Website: apple
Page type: payment
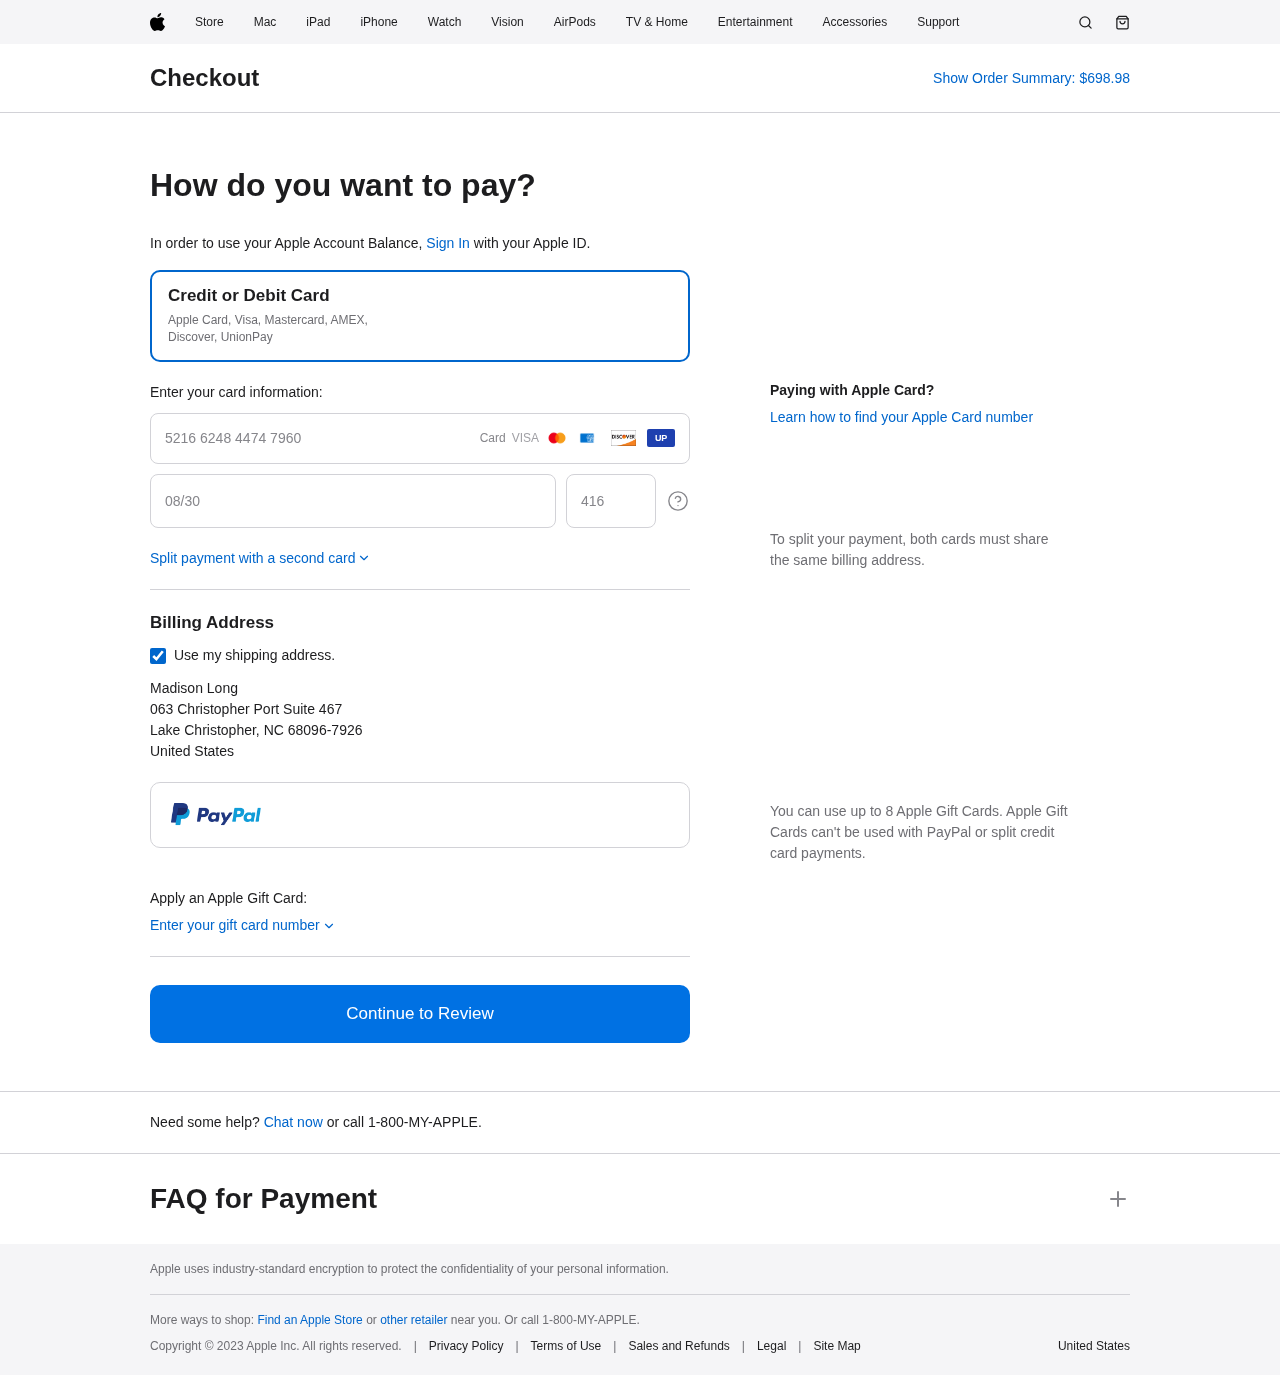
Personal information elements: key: PII_CARD_CVV
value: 416
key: PII_CARD_EXPIRY
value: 08/30
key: PII_CARD_NUMBER
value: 5216 6248 4474 7960
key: PII_COUNTRY
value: United States
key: PII_FULLNAME
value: Madison Long
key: PII_STREET
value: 063 Christopher Port Suite 467
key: PII_CITY_STATE_ZIP
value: Lake Christopher, NC 68096-7926
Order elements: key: ORDER_TOTAL
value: $698.98